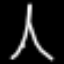
Label: The Eiffel Tower